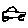
Label: car